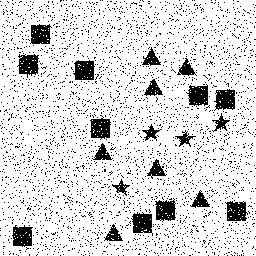
Squares: 10
Triangles: 7
Stars: 4
Total shapes: 21